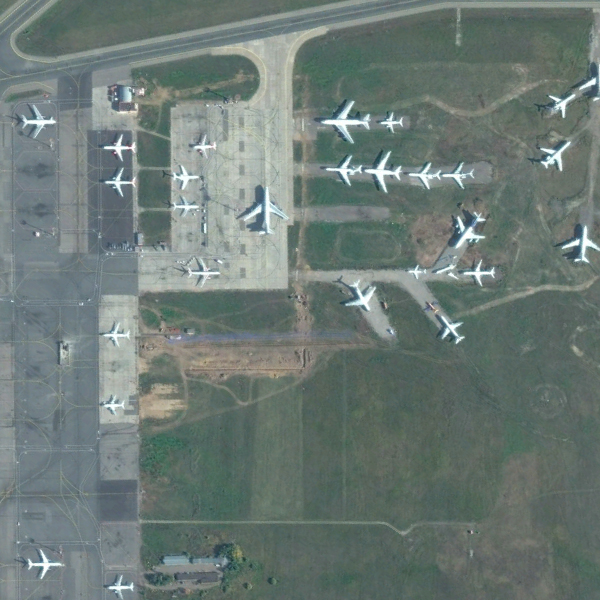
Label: Airport